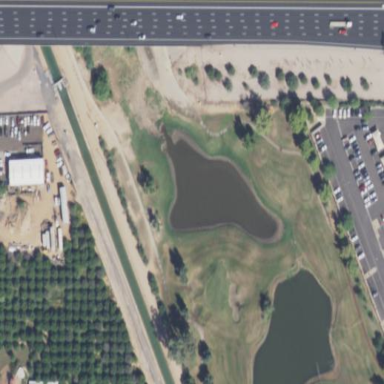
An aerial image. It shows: Water hazard on golf course. The hazard is natural water feature.